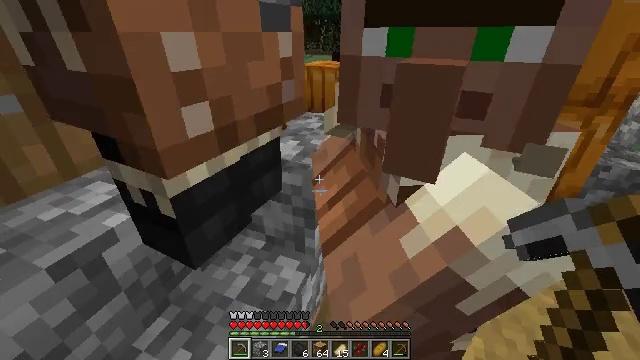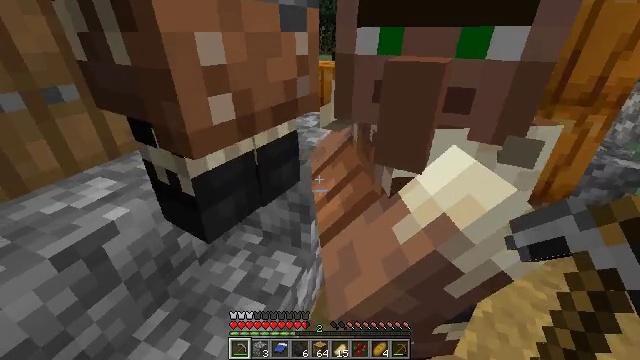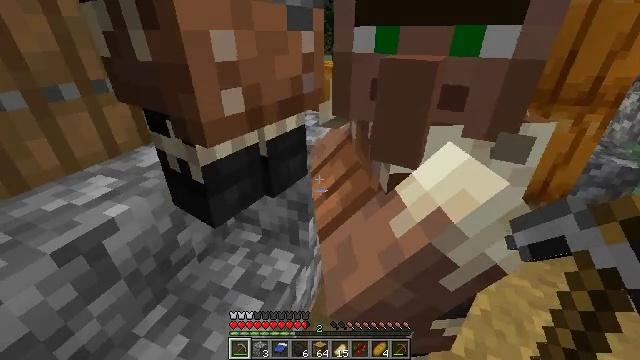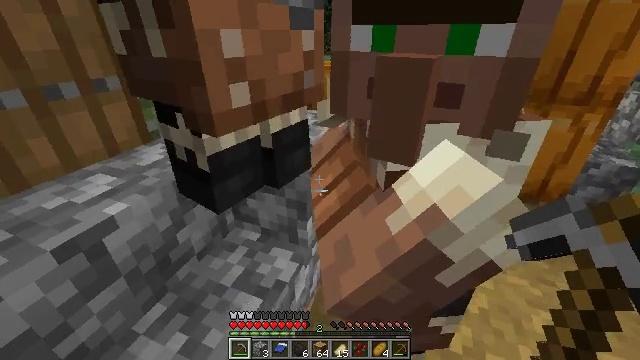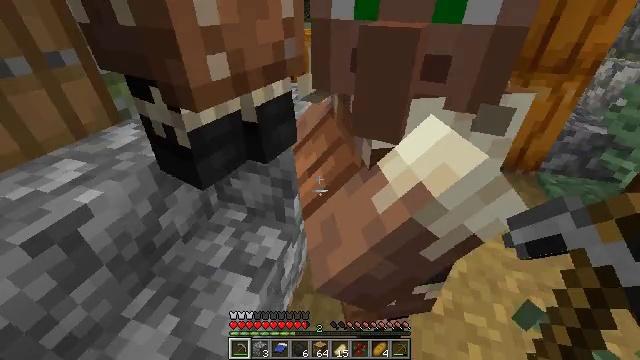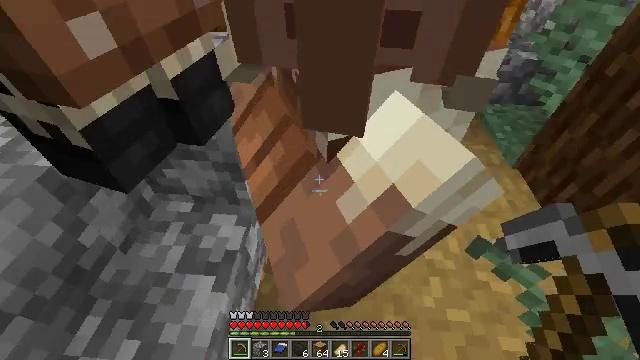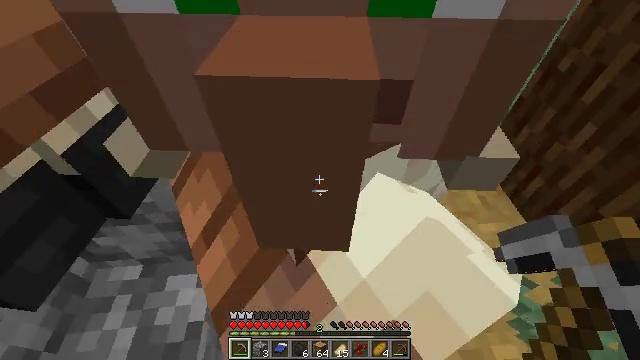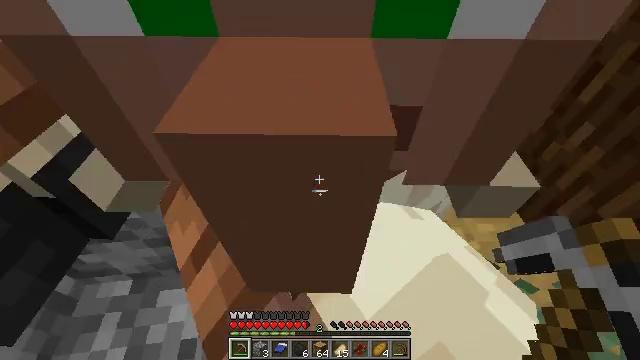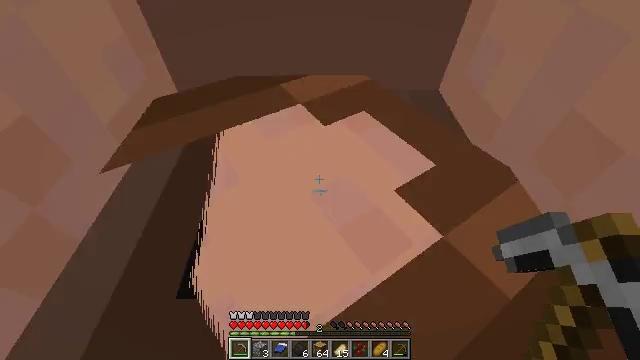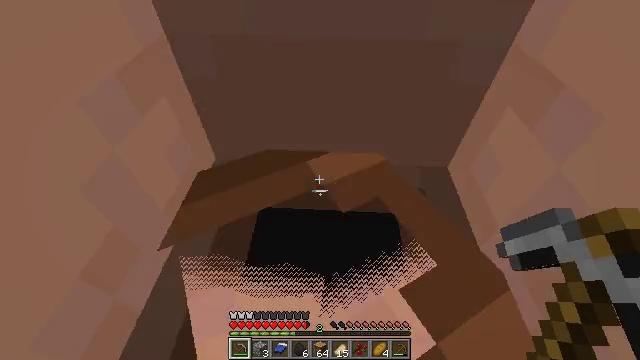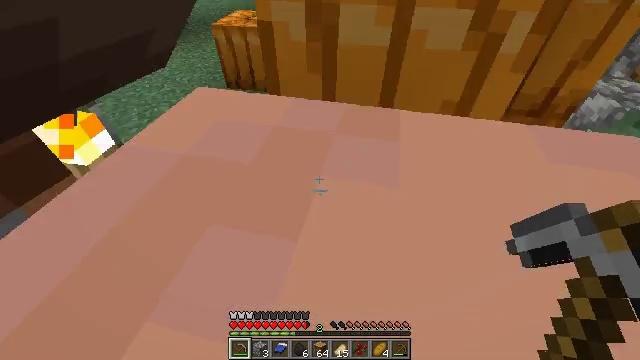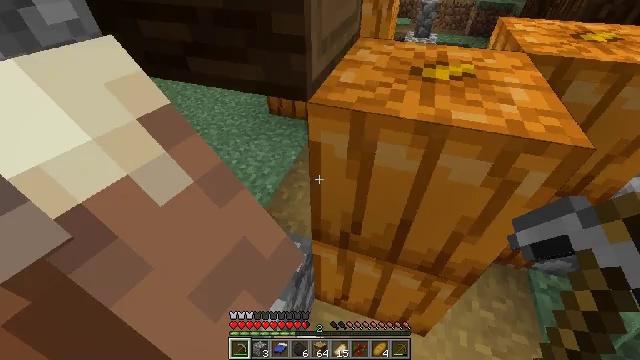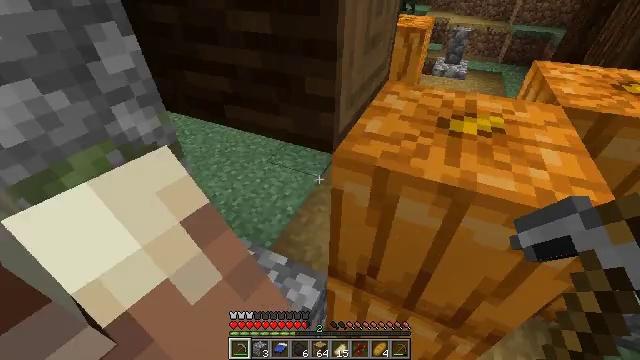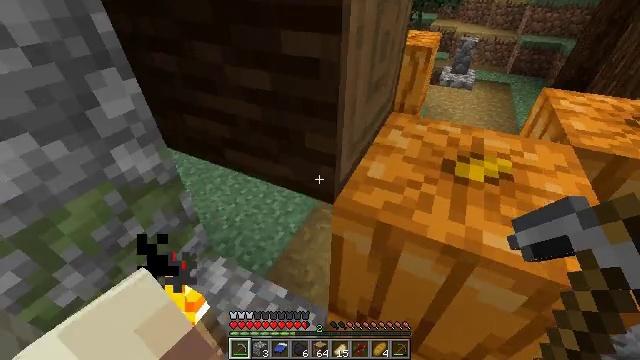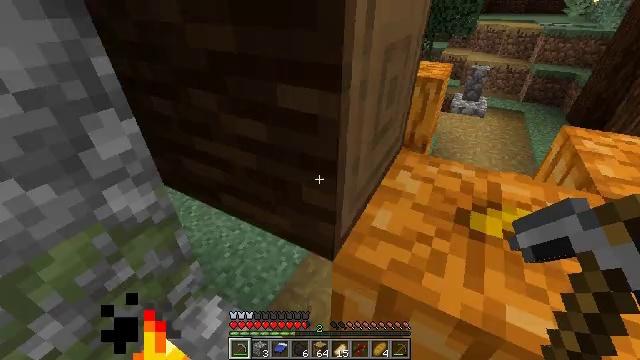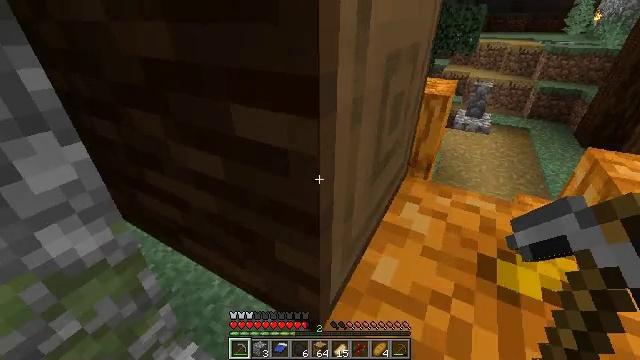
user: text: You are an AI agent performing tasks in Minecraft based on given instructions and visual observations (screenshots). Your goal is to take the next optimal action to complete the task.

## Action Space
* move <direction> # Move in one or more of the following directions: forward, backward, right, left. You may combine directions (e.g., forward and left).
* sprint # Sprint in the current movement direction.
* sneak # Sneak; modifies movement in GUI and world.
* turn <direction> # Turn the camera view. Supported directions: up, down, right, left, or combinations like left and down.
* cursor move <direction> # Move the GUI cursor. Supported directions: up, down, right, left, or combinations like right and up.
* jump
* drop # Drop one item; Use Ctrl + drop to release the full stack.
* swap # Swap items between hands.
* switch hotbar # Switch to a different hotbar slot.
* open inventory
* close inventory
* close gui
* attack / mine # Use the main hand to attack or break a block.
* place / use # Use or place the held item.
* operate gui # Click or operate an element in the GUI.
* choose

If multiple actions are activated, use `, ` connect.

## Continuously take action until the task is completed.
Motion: motion action
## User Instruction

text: craft item air
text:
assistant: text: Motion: no_op
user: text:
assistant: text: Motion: no_op
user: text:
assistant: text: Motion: no_op
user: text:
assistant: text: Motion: move forward, turn right and down
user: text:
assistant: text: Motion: move forward, turn right and down
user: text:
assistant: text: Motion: move forward, turn right
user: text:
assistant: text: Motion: move forward, turn right
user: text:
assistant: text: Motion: move forward
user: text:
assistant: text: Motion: move forward, turn left and up, jump
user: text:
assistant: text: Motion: move forward and move left, turn left and up, jump
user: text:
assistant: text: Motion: move forward and move left, turn left and up, jump
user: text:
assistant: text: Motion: move forward and move left, turn left and up, jump
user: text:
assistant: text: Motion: move forward and move left, turn left, jump
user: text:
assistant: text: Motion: move forward and move left, turn left and up, jump
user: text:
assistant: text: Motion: move forward and move left, turn up, jump
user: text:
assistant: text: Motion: move forward and move left, turn up, jump
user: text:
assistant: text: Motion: move forward, turn right and up, jump
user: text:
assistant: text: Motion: move forward, turn right and up, jump
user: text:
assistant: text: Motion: move forward, turn right and up
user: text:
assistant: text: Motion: move forward
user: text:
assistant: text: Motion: move forward, turn right and up
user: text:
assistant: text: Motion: move forward, turn right
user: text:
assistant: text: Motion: move forward and move right, turn right
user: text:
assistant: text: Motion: move forward and move right, turn right
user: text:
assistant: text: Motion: move forward and move right
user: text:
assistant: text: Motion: move forward and move right, turn left
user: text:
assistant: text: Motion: move forward and move right, jump
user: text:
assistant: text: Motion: move forward and move right, turn left, jump
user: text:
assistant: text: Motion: move forward and move right, turn left, jump
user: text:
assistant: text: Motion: move forward and move right, turn left, jump